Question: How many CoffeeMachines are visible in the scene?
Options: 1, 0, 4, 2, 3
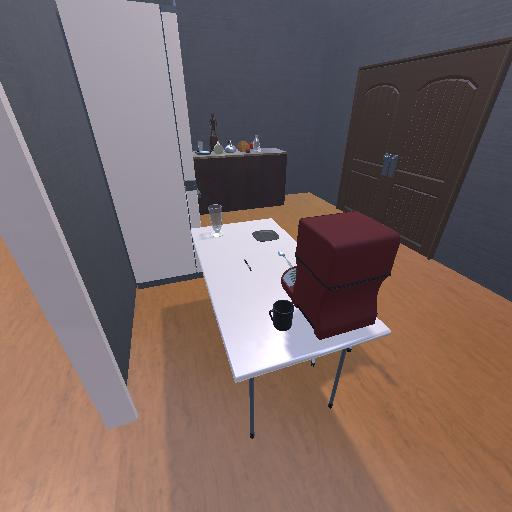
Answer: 1